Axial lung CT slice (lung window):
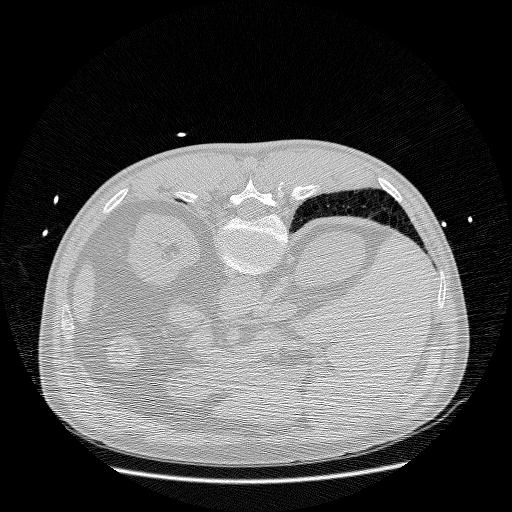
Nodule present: no